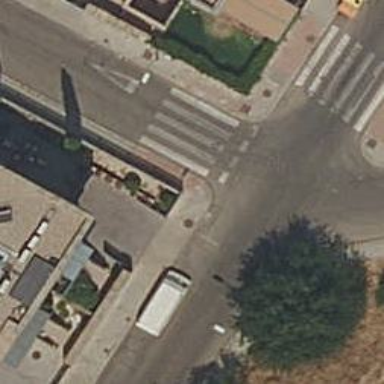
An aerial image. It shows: Marked road crossing.